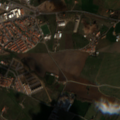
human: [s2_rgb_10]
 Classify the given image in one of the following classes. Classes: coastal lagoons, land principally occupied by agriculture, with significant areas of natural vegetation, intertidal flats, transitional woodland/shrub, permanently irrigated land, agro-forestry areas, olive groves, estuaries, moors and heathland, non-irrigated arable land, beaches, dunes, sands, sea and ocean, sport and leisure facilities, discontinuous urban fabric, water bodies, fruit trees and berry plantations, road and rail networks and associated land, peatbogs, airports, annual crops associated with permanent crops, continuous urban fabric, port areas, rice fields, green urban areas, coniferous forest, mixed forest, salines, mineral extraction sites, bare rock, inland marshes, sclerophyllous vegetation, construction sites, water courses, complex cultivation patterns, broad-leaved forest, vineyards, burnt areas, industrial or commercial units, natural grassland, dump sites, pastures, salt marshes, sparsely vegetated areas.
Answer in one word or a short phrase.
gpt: discontinuous urban fabric, industrial or commercial units, non-irrigated arable land, annual crops associated with permanent crops